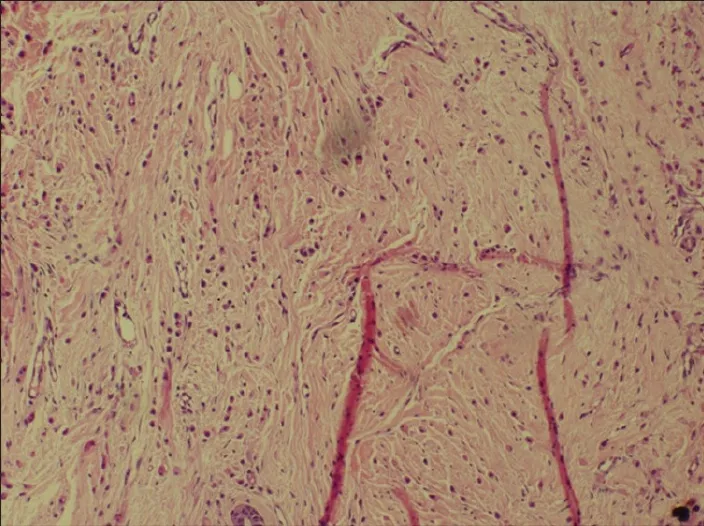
Tumour cells infiltrating myometrium in single-file linear or Indian file pattern (H & E x 100).
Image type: pathology (h&e)